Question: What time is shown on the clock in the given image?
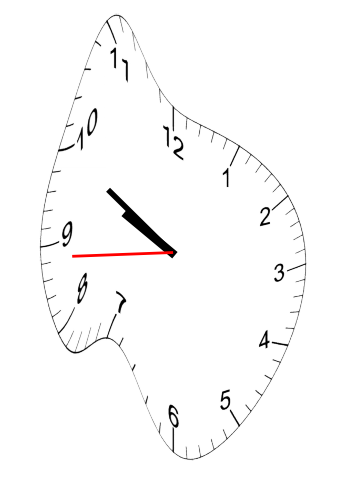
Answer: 09:49:44